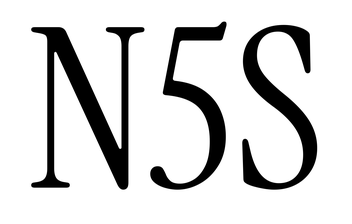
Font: InstrumentSerif-Regular